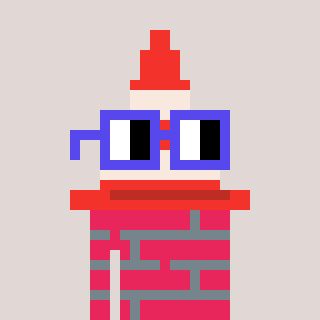
a pixel art character with square blue glasses, a cone-shaped head and a redpinkish-colored body on a warm background